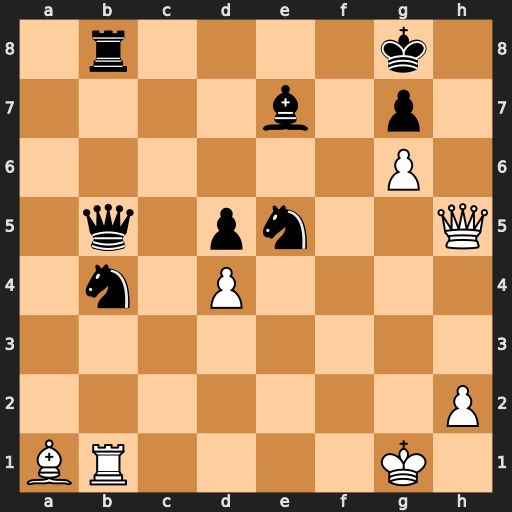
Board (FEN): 1r4k1/4b1p1/6P1/1q1pn2Q/1n1P4/8/7P/BR4K1
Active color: w
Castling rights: -
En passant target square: -
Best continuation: Qh7+ Kf8 Qh8#